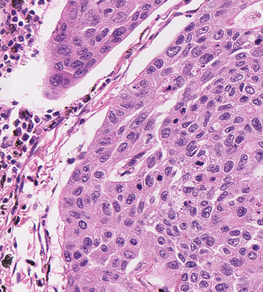
Tumor epithelial tissue: yes
Tumor-associated stroma tissue: yes
Normal tissue: no